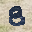
Label: 8